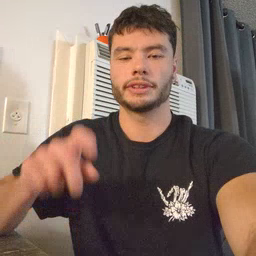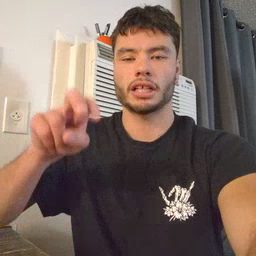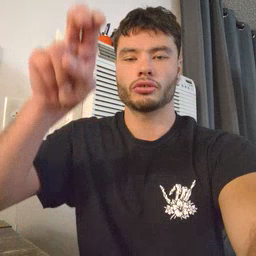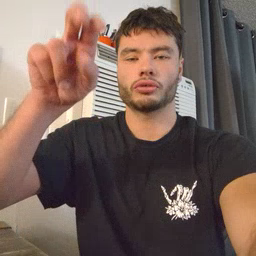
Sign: stairs